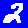
Digit: 2